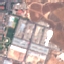
Land use / land cover: Industrial